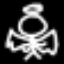
Label: angel